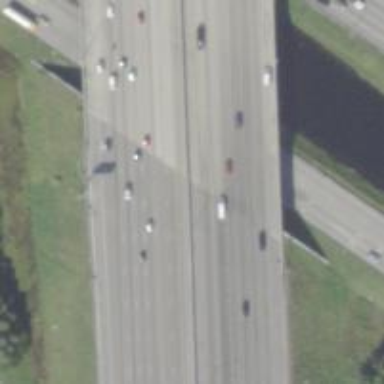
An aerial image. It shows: Motorway bridge.